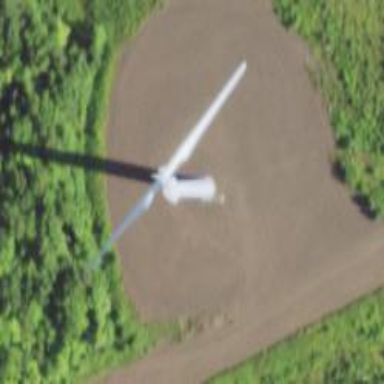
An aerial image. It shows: Wind generator powered by horizontal-axis wind turbine.